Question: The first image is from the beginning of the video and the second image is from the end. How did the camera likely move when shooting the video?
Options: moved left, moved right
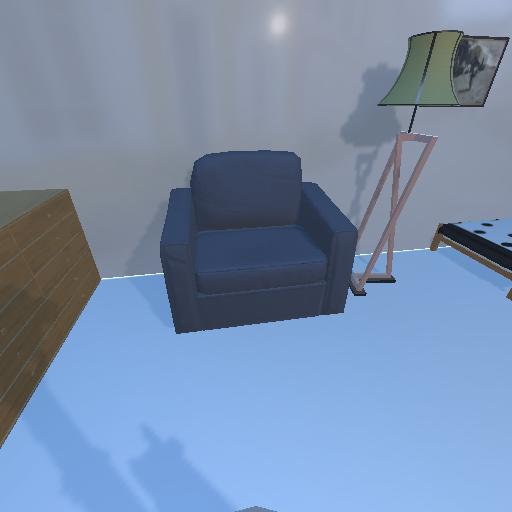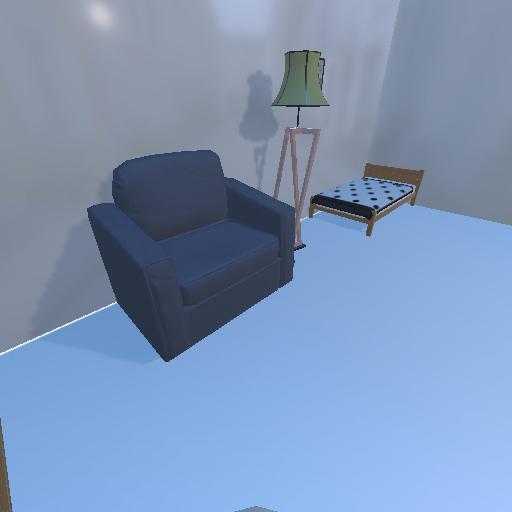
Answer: moved left